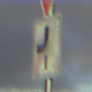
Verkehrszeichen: VerlaufVorfahrtsstrasse7
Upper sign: VorfahrtGewaehren
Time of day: SunriseSunset
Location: Outdoor (Nature)
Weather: PartlyCloudy
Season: NotSpecified
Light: Natural